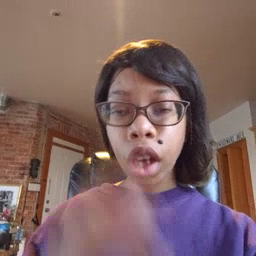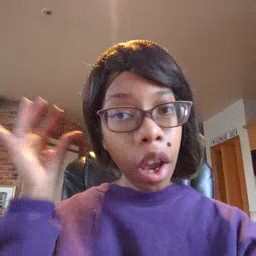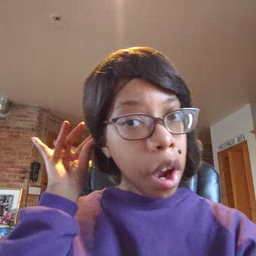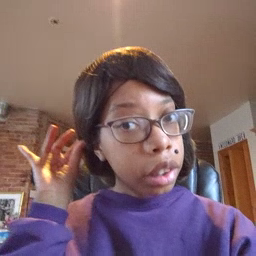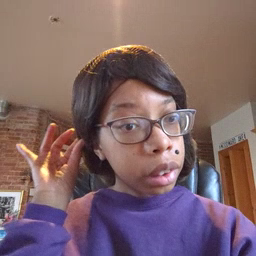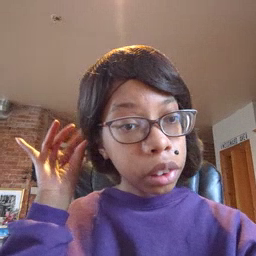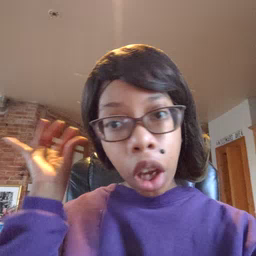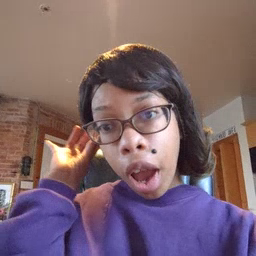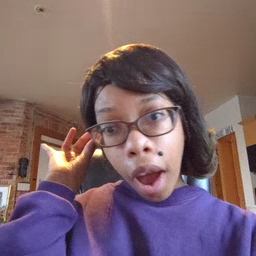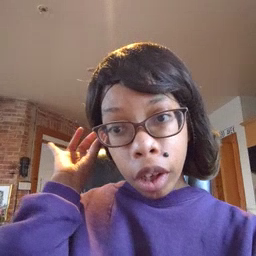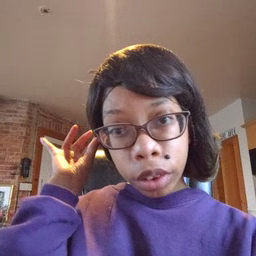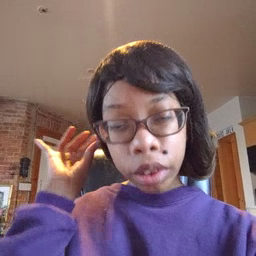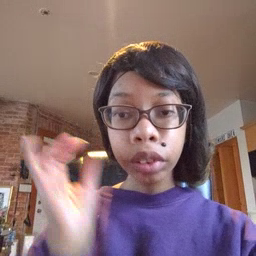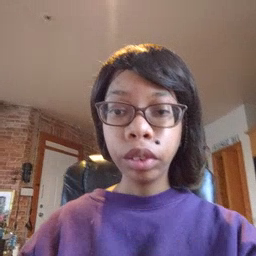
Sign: hair